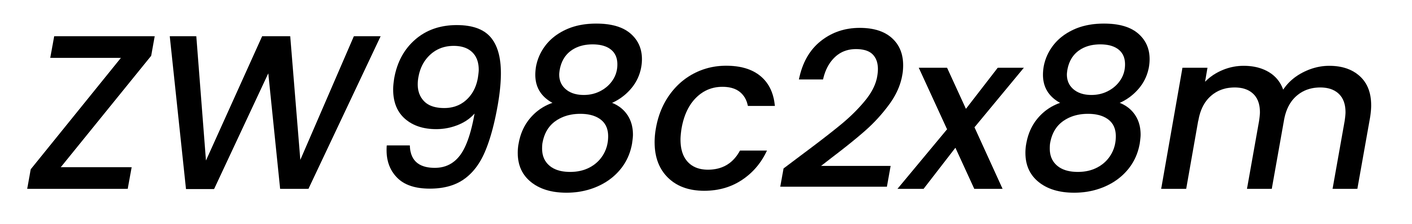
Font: Poppins-MediumItalic